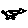
Label: bird